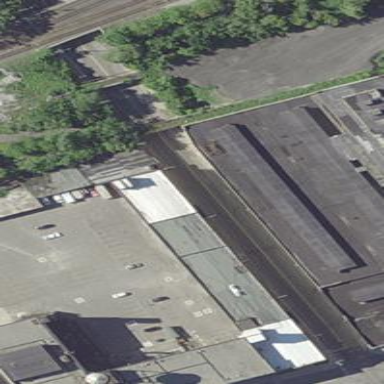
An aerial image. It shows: Industrial building that serves as museum.